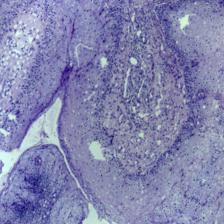
Diagnosis: Normal